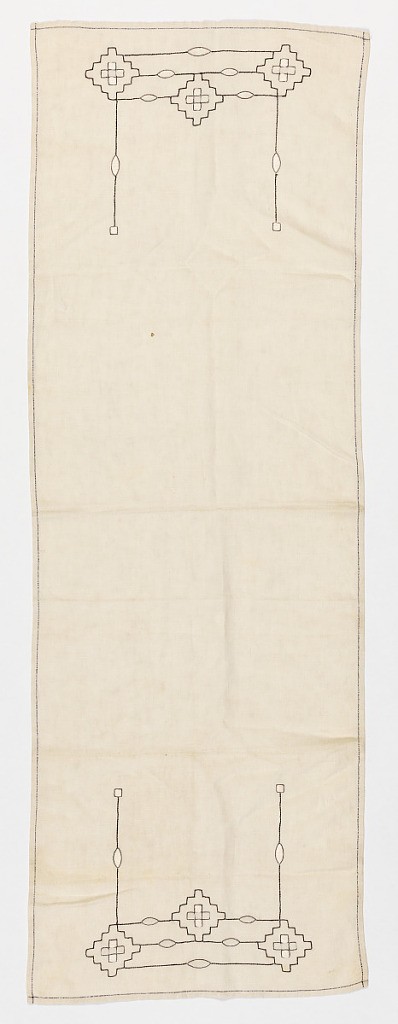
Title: Table runner
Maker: Unknown
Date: ca. 1910
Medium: linen, mercerized cotton floss Technique: embroidered on plain weave
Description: Rectangular white table runner with geometrical pattern at each end embroidered in white and outlined in black. Narrow black border on all sides.